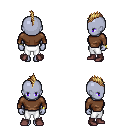
a pixel art fantasy rpg character, female body template, dark elf, purple skin, brown long-sleeve shirt, white pants, blonde mohawk hairstyle, bracelets, maroon shoes, four views (front, back, left, right), 2x2 character sprite sheet, small pixel art, hard edges, no anti-aliasing